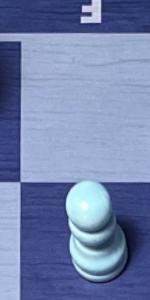
Label: Pawn_White